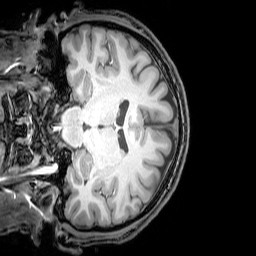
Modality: T1w
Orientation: coronal
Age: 26
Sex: male
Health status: healthy
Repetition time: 0.081 s
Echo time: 0.037 s